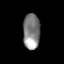
Tissue: prostate
Cell type: T cells
Senescence score: 0.3002
Nuclear area (px): 593
Mean DAPI intensity: 131.283